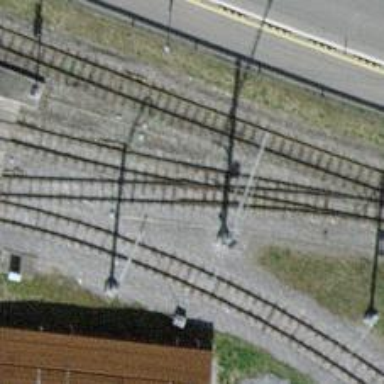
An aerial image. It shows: Narrow-gauge railway yard with electrified tracks featuring contact line.